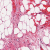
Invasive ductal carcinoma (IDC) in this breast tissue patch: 0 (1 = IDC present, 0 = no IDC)